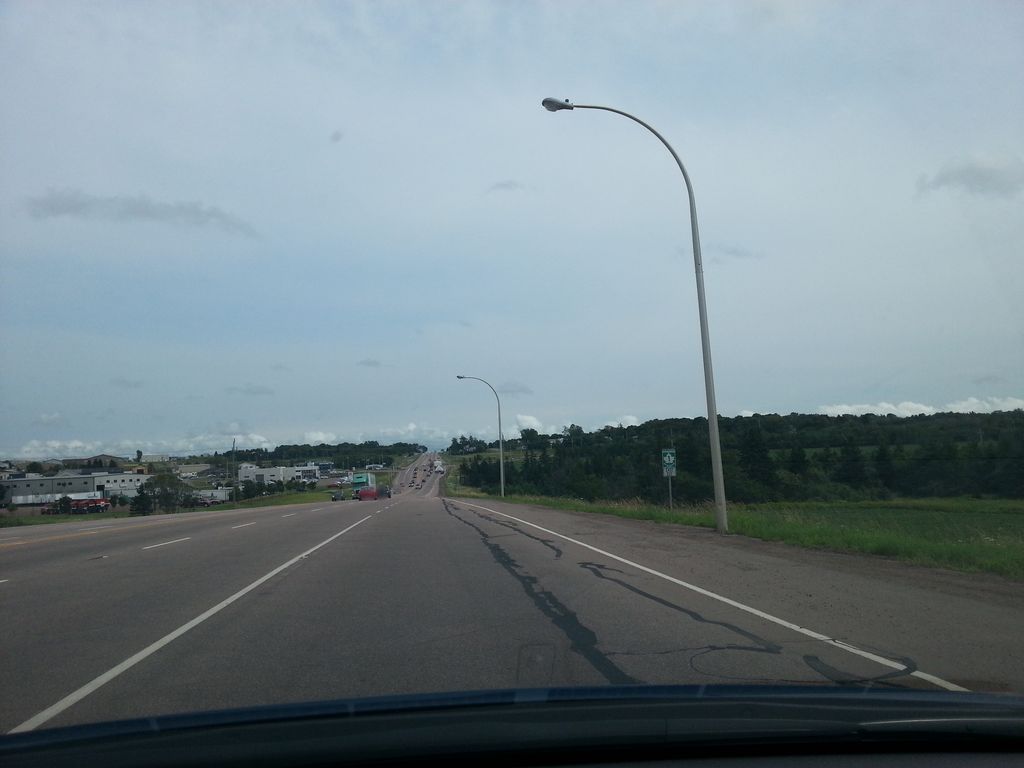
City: charlottetown